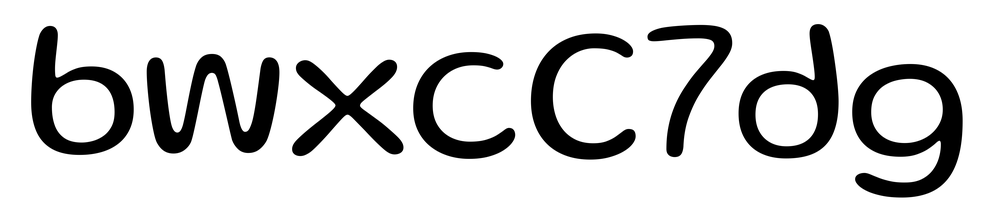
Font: Gluten_Light